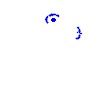
Particle: proton